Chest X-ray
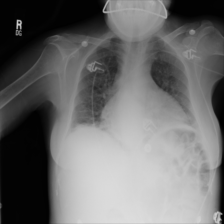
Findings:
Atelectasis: negative
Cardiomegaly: negative
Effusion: negative
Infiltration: negative
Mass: negative
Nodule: negative
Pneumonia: negative
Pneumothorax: negative
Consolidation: negative
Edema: negative
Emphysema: negative
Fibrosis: negative
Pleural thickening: negative
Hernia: negative